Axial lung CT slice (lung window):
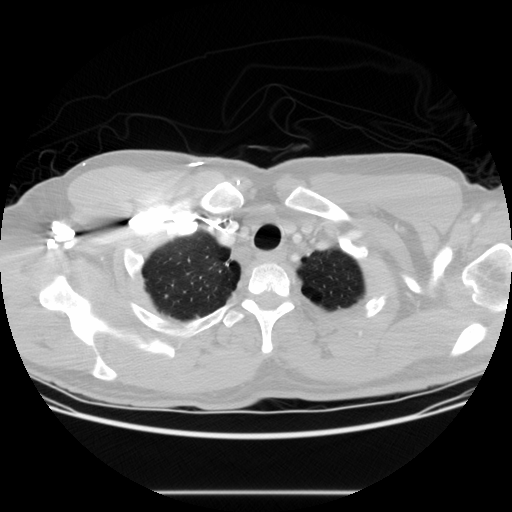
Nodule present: no